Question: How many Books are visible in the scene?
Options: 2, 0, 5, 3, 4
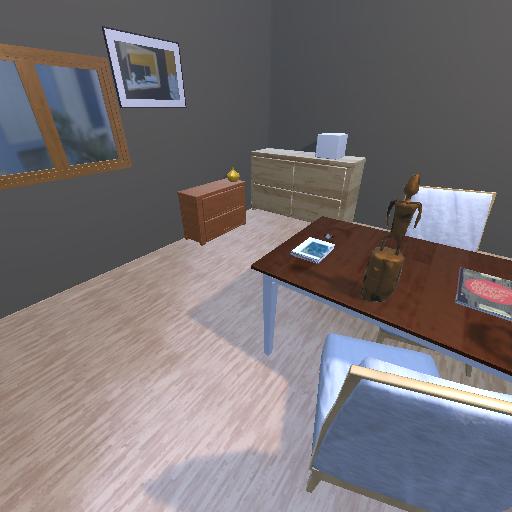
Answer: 2